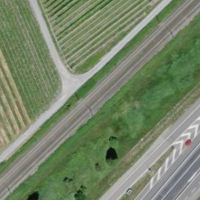
EUNIS habitat code: 57
Species observed at this site:
Milvus migrans